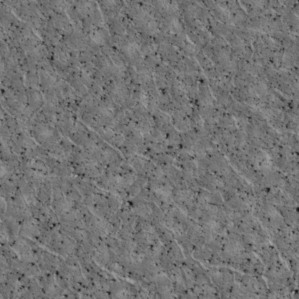
Label: non_frost